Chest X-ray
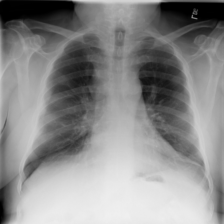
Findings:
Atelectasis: negative
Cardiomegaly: negative
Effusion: negative
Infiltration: negative
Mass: negative
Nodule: negative
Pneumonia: negative
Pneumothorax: negative
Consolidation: negative
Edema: negative
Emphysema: negative
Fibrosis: negative
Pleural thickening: negative
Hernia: negative